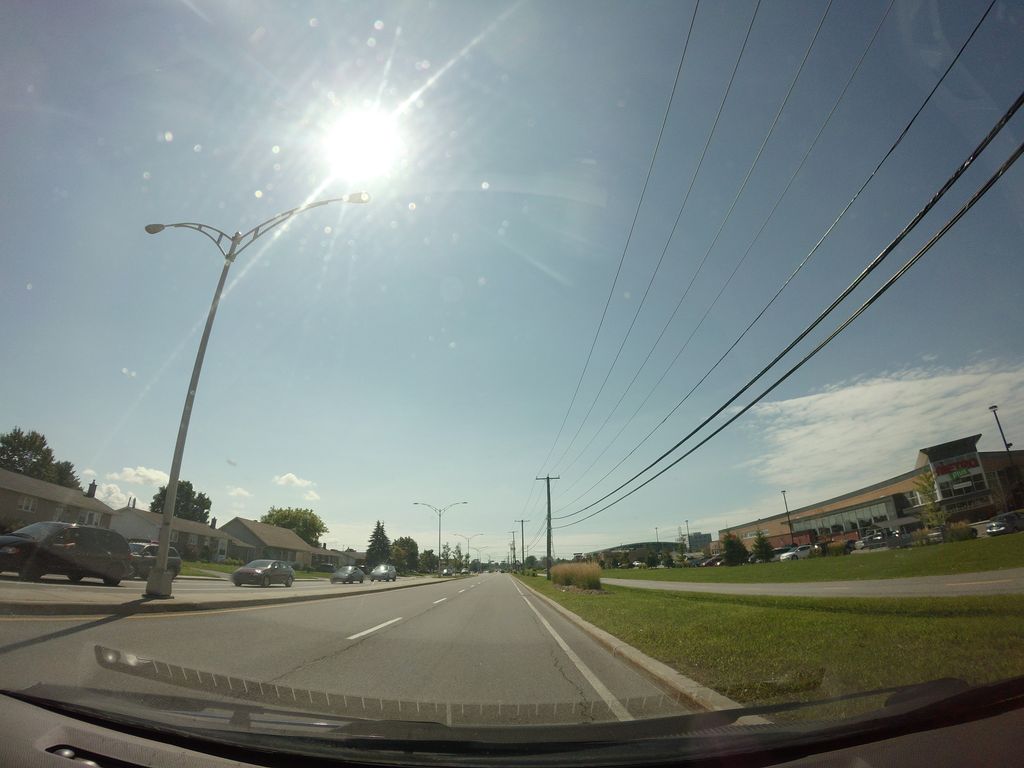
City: ottawa-gatineau